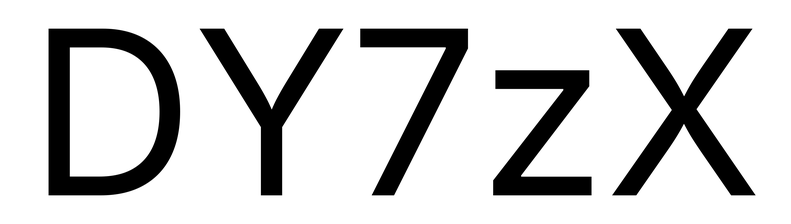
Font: Inter_Regular